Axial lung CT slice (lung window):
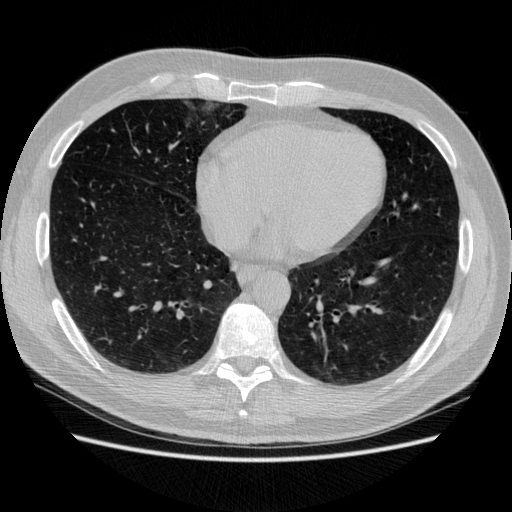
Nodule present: no